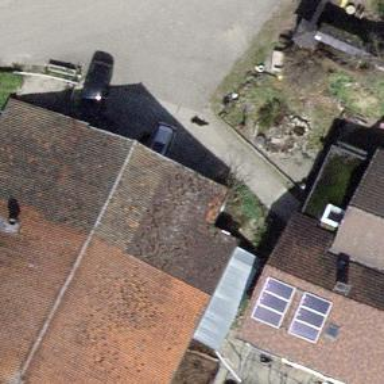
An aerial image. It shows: Farm shop.